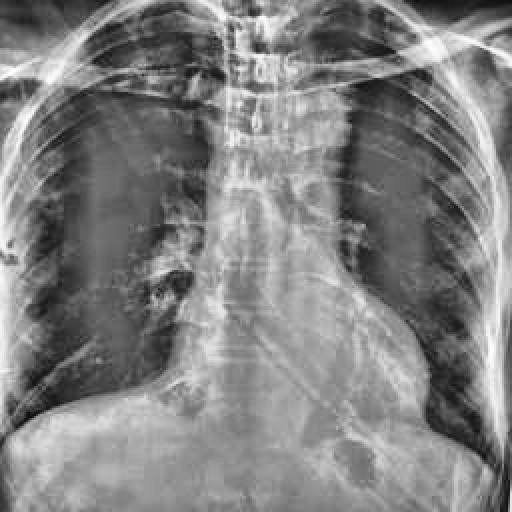
Finding: TUBERCULOSIS